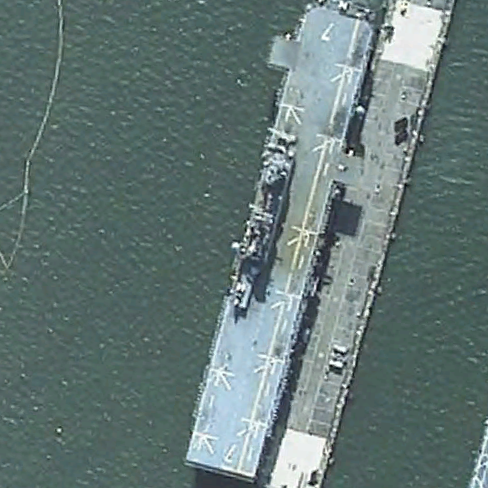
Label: assault